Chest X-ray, PA view. Patient: 62 years old, sex M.
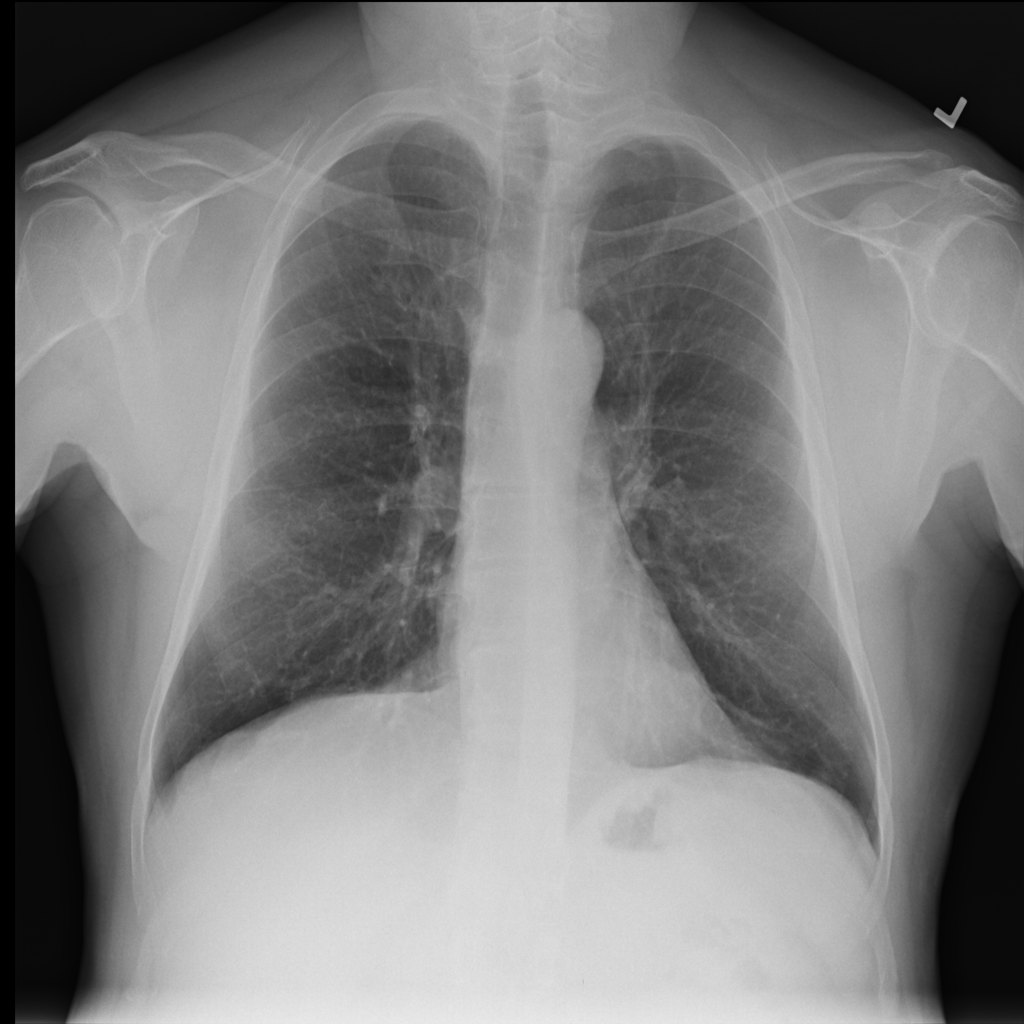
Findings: No Finding